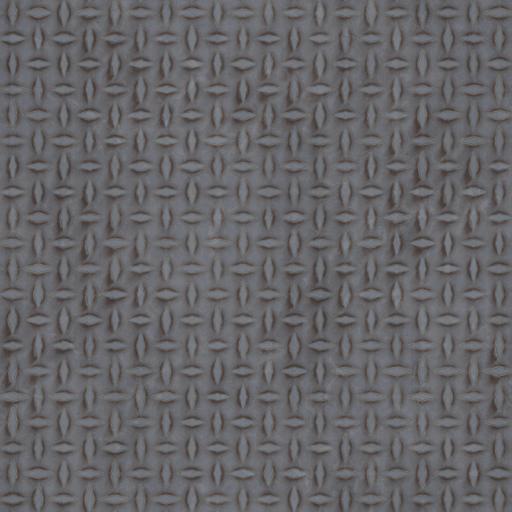
Tags: diamond plate floor industrial metal tread